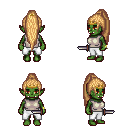
a pixel art fantasy rpg character, female body template, orc, green skin, white sleeveless shirt, white pants, light blonde extra-long topknot hairstyle, gold tiara, bracelets, dagger, four views (front, back, left, right), 2x2 character sprite sheet, small pixel art, hard edges, no anti-aliasing